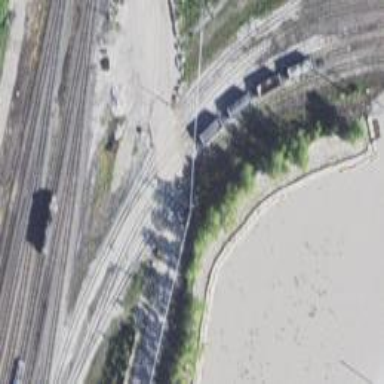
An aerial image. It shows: Level crossing along the railway.